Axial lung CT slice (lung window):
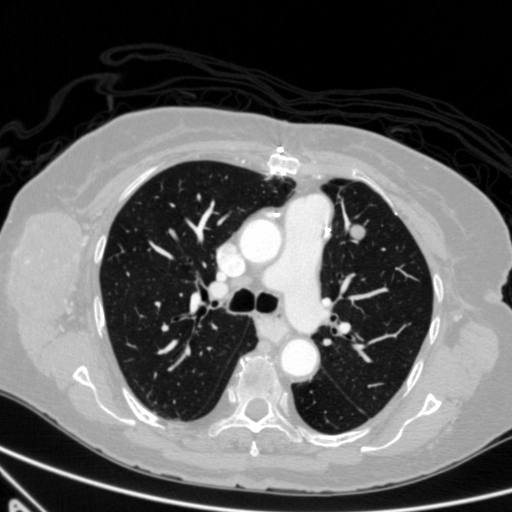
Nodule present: yes
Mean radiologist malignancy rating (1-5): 4